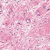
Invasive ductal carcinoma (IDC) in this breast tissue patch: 0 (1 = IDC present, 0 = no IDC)